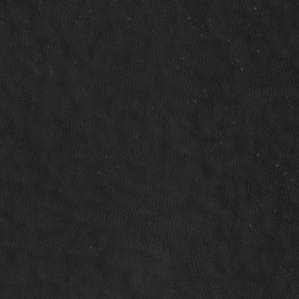
Label: non_frost